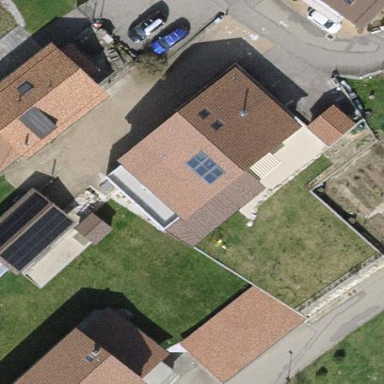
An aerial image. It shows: Detached building.